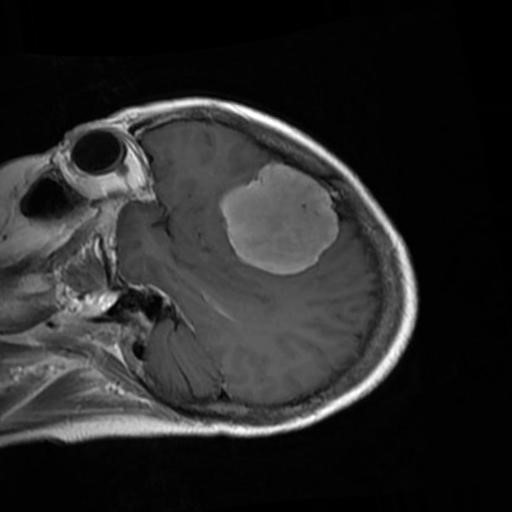
Label: brain_menin